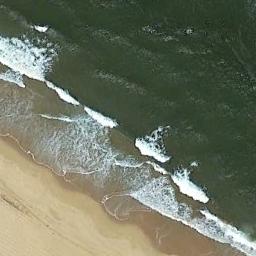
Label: beach